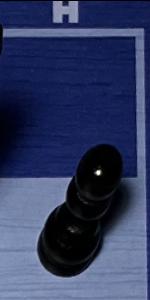
Label: Pawn_Black